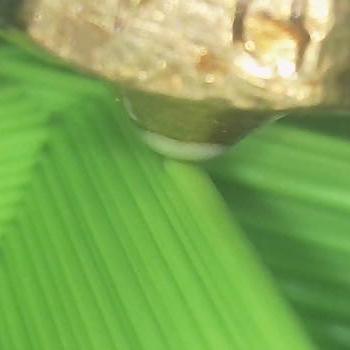
Flow rate: 188%